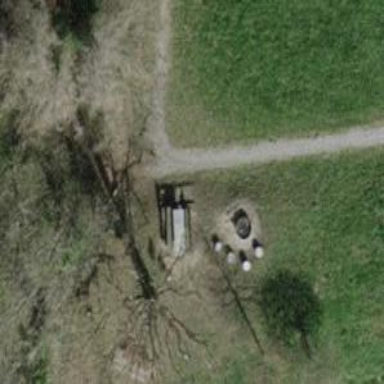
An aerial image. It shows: Picnic site for tourists.